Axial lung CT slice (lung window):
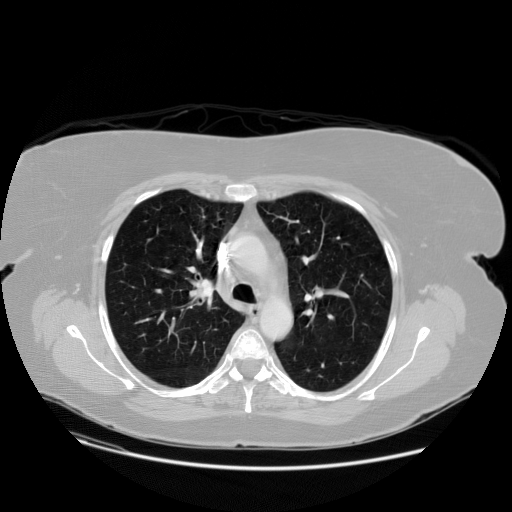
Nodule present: no